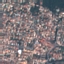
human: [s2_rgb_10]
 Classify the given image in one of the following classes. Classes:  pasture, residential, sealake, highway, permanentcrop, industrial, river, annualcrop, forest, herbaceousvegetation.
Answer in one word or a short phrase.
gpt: Residential